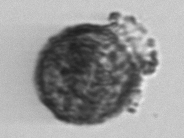
Label: Stenosemella_pacifica